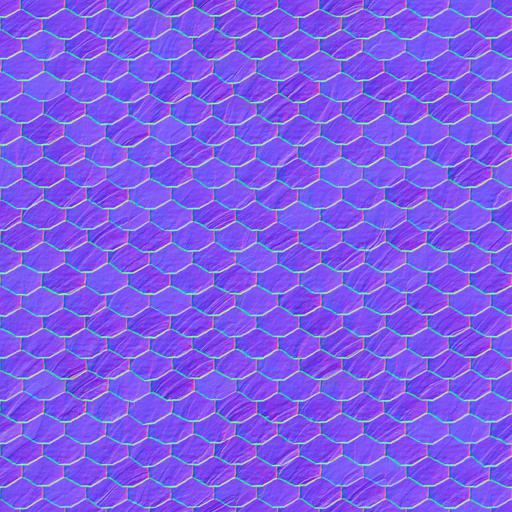
hexagon moss mossy roofing tiles slate tiled